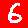
Digit: 6